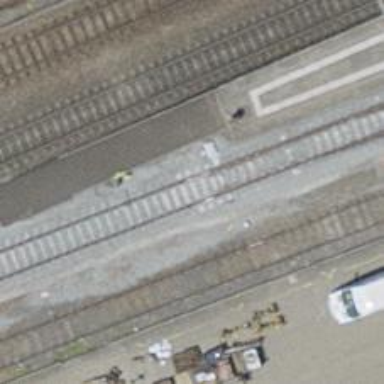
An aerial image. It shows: Railway switch.